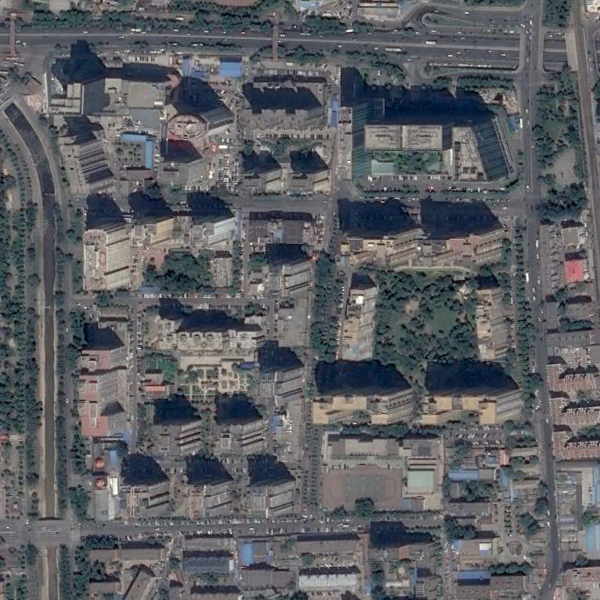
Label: Commercial